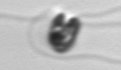
Label: flagellate_morphotype1